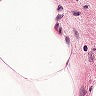
Metastatic tissue present: no